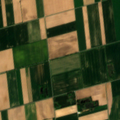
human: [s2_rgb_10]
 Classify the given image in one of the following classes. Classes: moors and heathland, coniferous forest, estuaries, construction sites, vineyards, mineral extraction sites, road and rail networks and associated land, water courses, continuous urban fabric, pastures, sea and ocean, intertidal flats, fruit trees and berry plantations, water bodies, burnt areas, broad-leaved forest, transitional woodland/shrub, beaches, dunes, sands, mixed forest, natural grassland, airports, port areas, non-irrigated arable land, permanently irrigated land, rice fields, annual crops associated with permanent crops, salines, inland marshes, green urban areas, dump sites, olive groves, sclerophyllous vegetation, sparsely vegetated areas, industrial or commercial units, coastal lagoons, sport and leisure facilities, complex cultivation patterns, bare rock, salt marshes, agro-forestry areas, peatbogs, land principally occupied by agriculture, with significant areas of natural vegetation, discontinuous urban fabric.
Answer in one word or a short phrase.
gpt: non-irrigated arable land